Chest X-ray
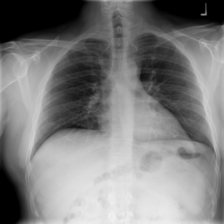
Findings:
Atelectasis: negative
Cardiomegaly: negative
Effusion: negative
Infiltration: negative
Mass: negative
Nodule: negative
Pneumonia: negative
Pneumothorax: negative
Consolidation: negative
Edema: negative
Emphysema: negative
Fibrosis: negative
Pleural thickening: negative
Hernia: negative